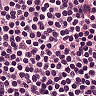
Metastatic tissue present: no